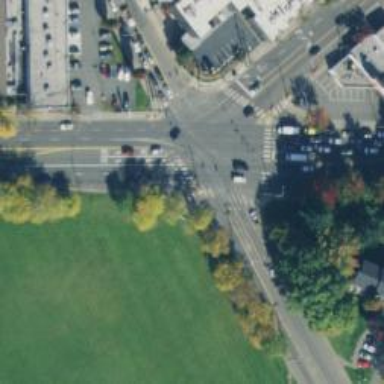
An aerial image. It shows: Marked crossing with zebra markings on the road.